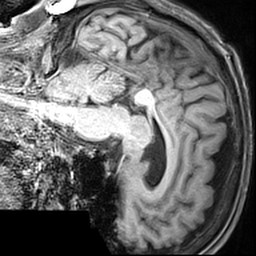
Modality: T1w
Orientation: sagittal
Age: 71
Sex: male
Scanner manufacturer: siemens
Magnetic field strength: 3 T
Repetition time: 2.4 s
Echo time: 0.0022 s